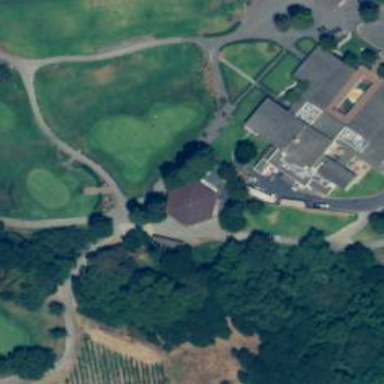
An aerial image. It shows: Footway path at Eagle Vines Golf Course.